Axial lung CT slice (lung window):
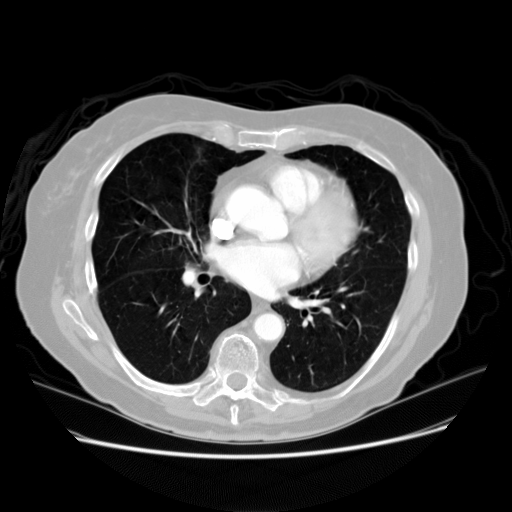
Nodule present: no